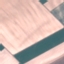
Label: AnnualCrop